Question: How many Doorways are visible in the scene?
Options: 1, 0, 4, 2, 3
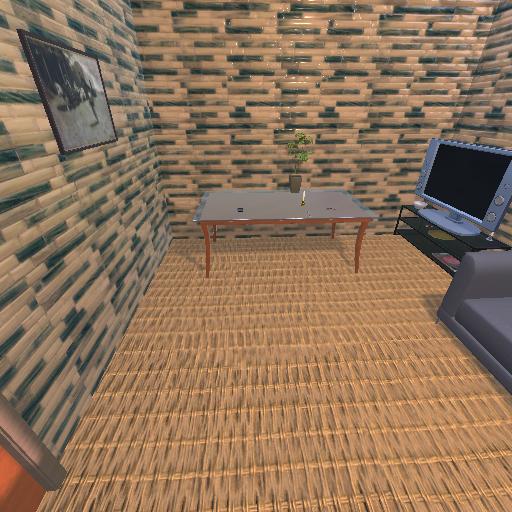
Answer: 1